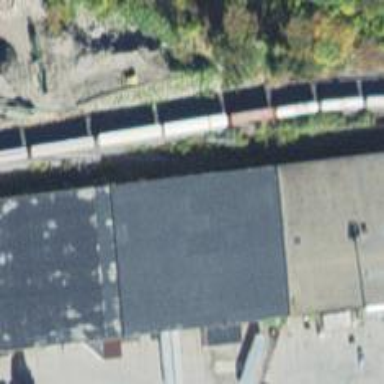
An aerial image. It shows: Rail spur service.